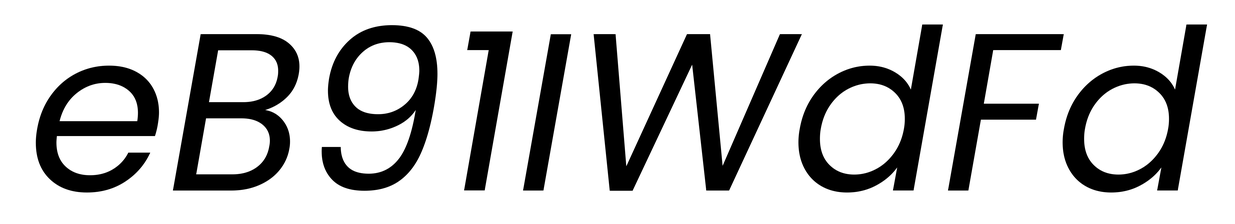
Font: Poppins-Italic